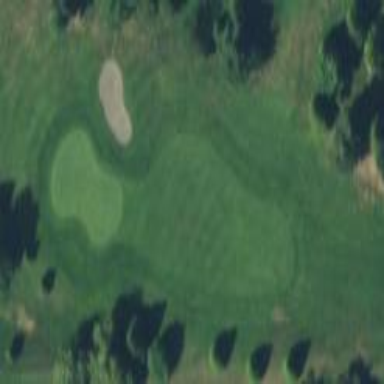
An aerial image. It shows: Rough area on grassy golf course.